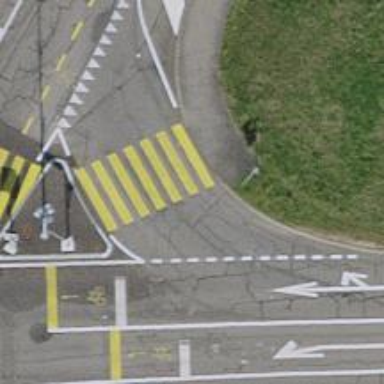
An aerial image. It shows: Road crossing with traffic signals.